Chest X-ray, PA view. Patient: 47 years old, sex M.
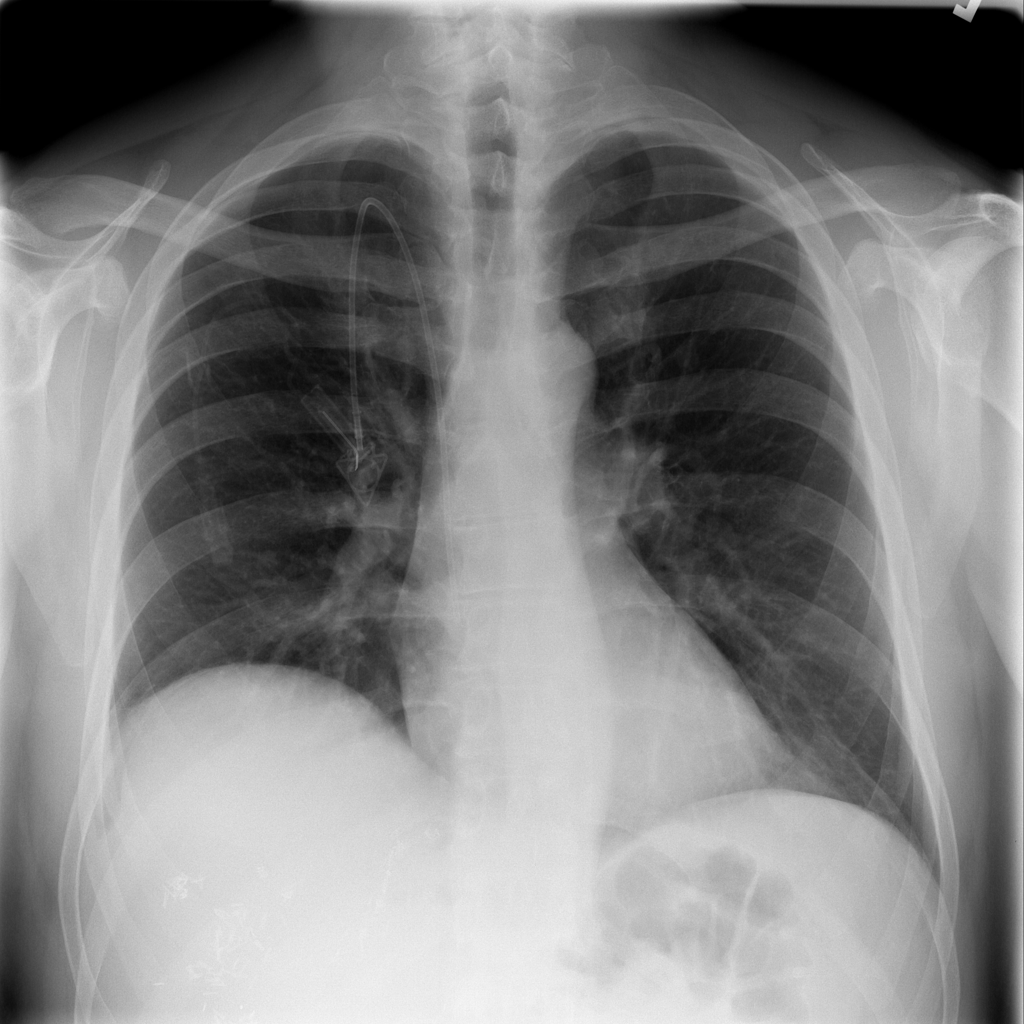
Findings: No Finding